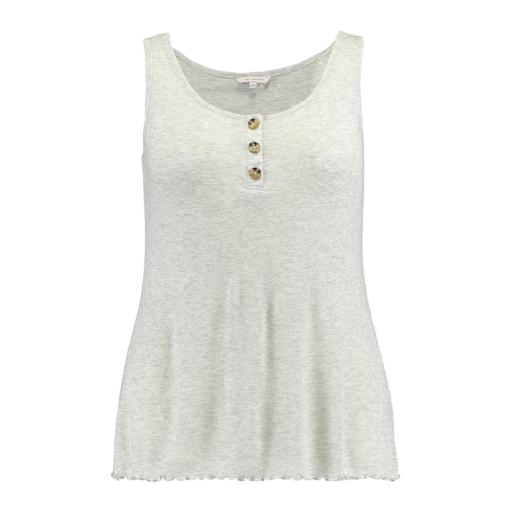
grey and white tank top, grey tank top, white freya shine rib swing vest, white background